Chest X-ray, AP view. Patient: 19 years old, sex M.
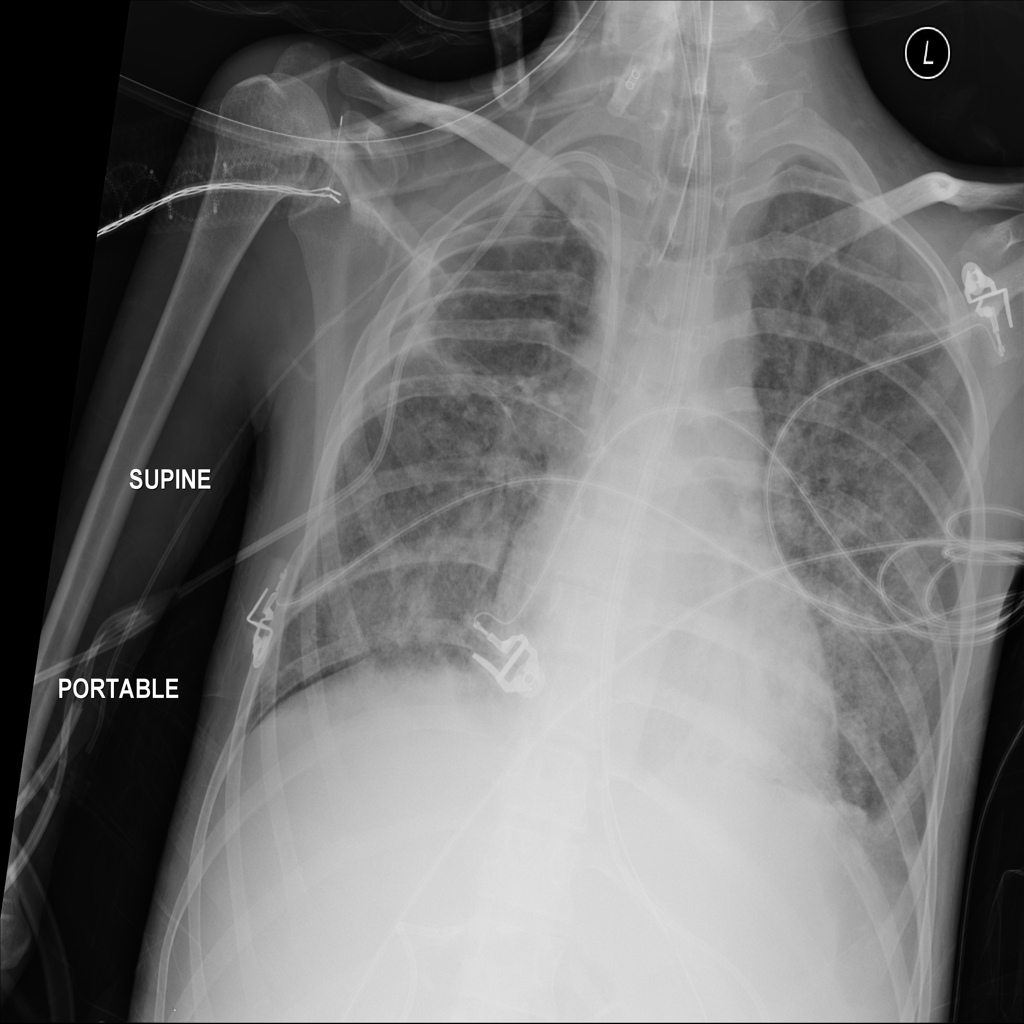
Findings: Infiltration